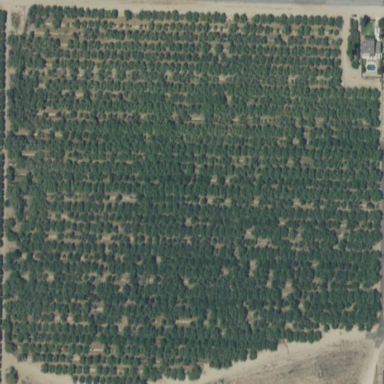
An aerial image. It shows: Orchard.